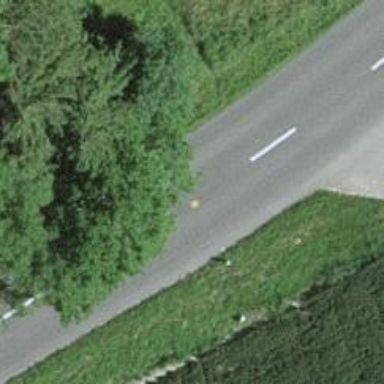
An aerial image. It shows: Tertiary road.